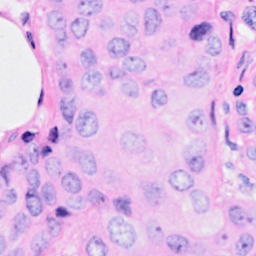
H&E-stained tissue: Breast